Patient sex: M
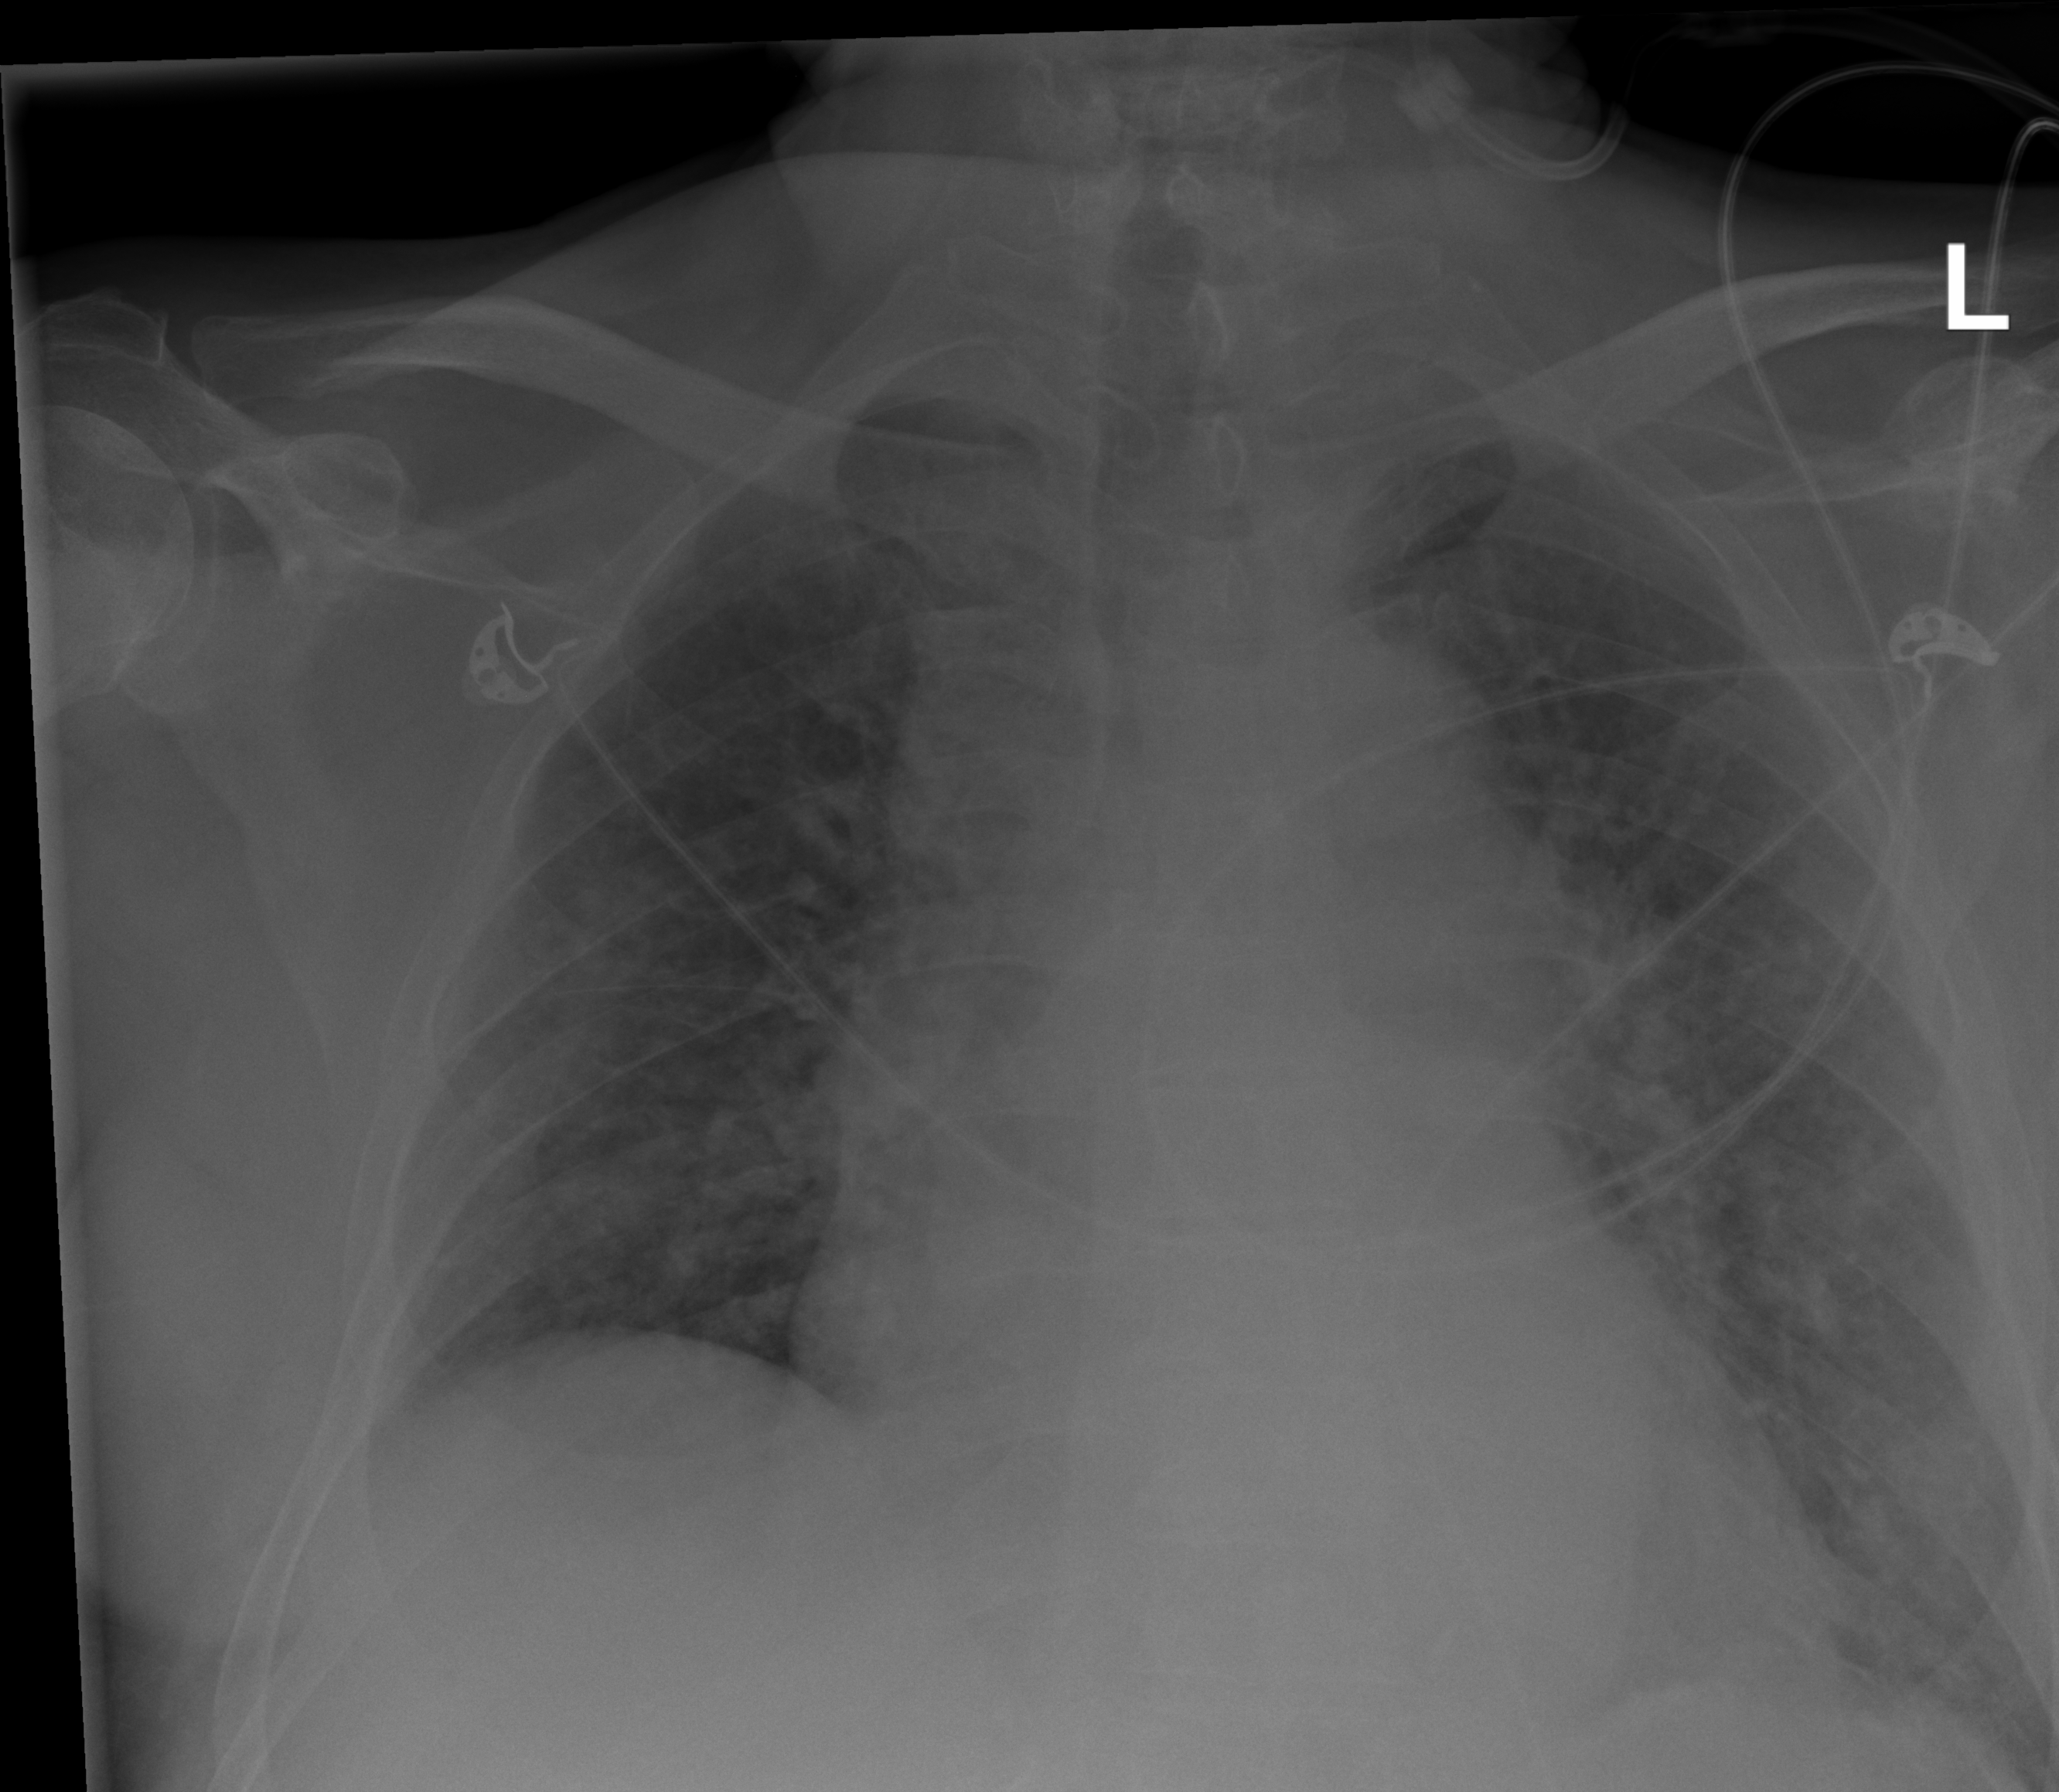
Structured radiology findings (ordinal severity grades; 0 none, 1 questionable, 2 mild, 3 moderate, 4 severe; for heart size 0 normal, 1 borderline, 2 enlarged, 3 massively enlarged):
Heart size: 2
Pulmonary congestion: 2
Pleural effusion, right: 1
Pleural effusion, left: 0
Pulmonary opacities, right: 2
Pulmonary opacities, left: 2
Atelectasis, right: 2
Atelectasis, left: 2